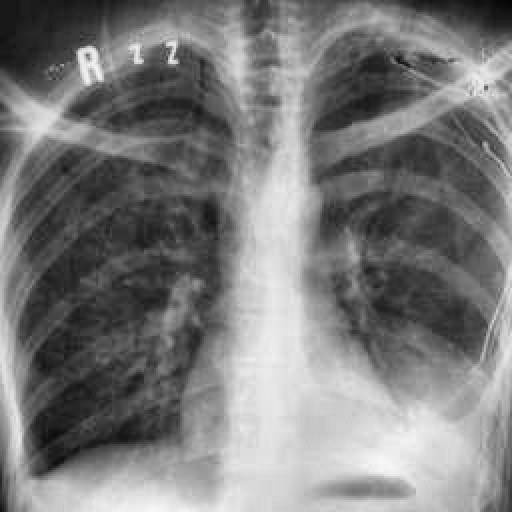
Finding: TUBERCULOSIS